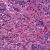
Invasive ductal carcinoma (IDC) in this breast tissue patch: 1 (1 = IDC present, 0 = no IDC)